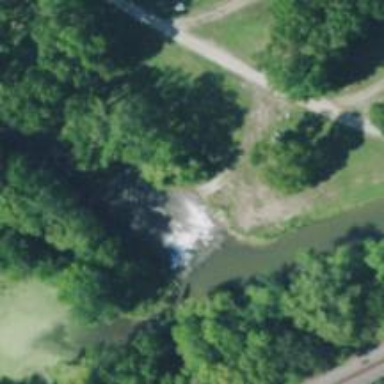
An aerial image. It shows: Weir along the waterway.